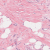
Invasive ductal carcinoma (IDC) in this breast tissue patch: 0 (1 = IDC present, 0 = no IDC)